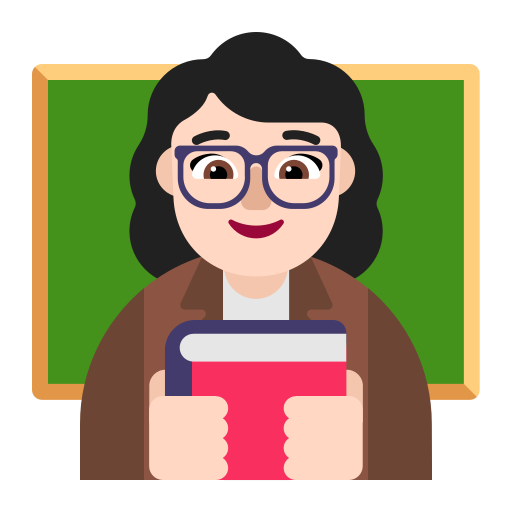
woman teacher flat light